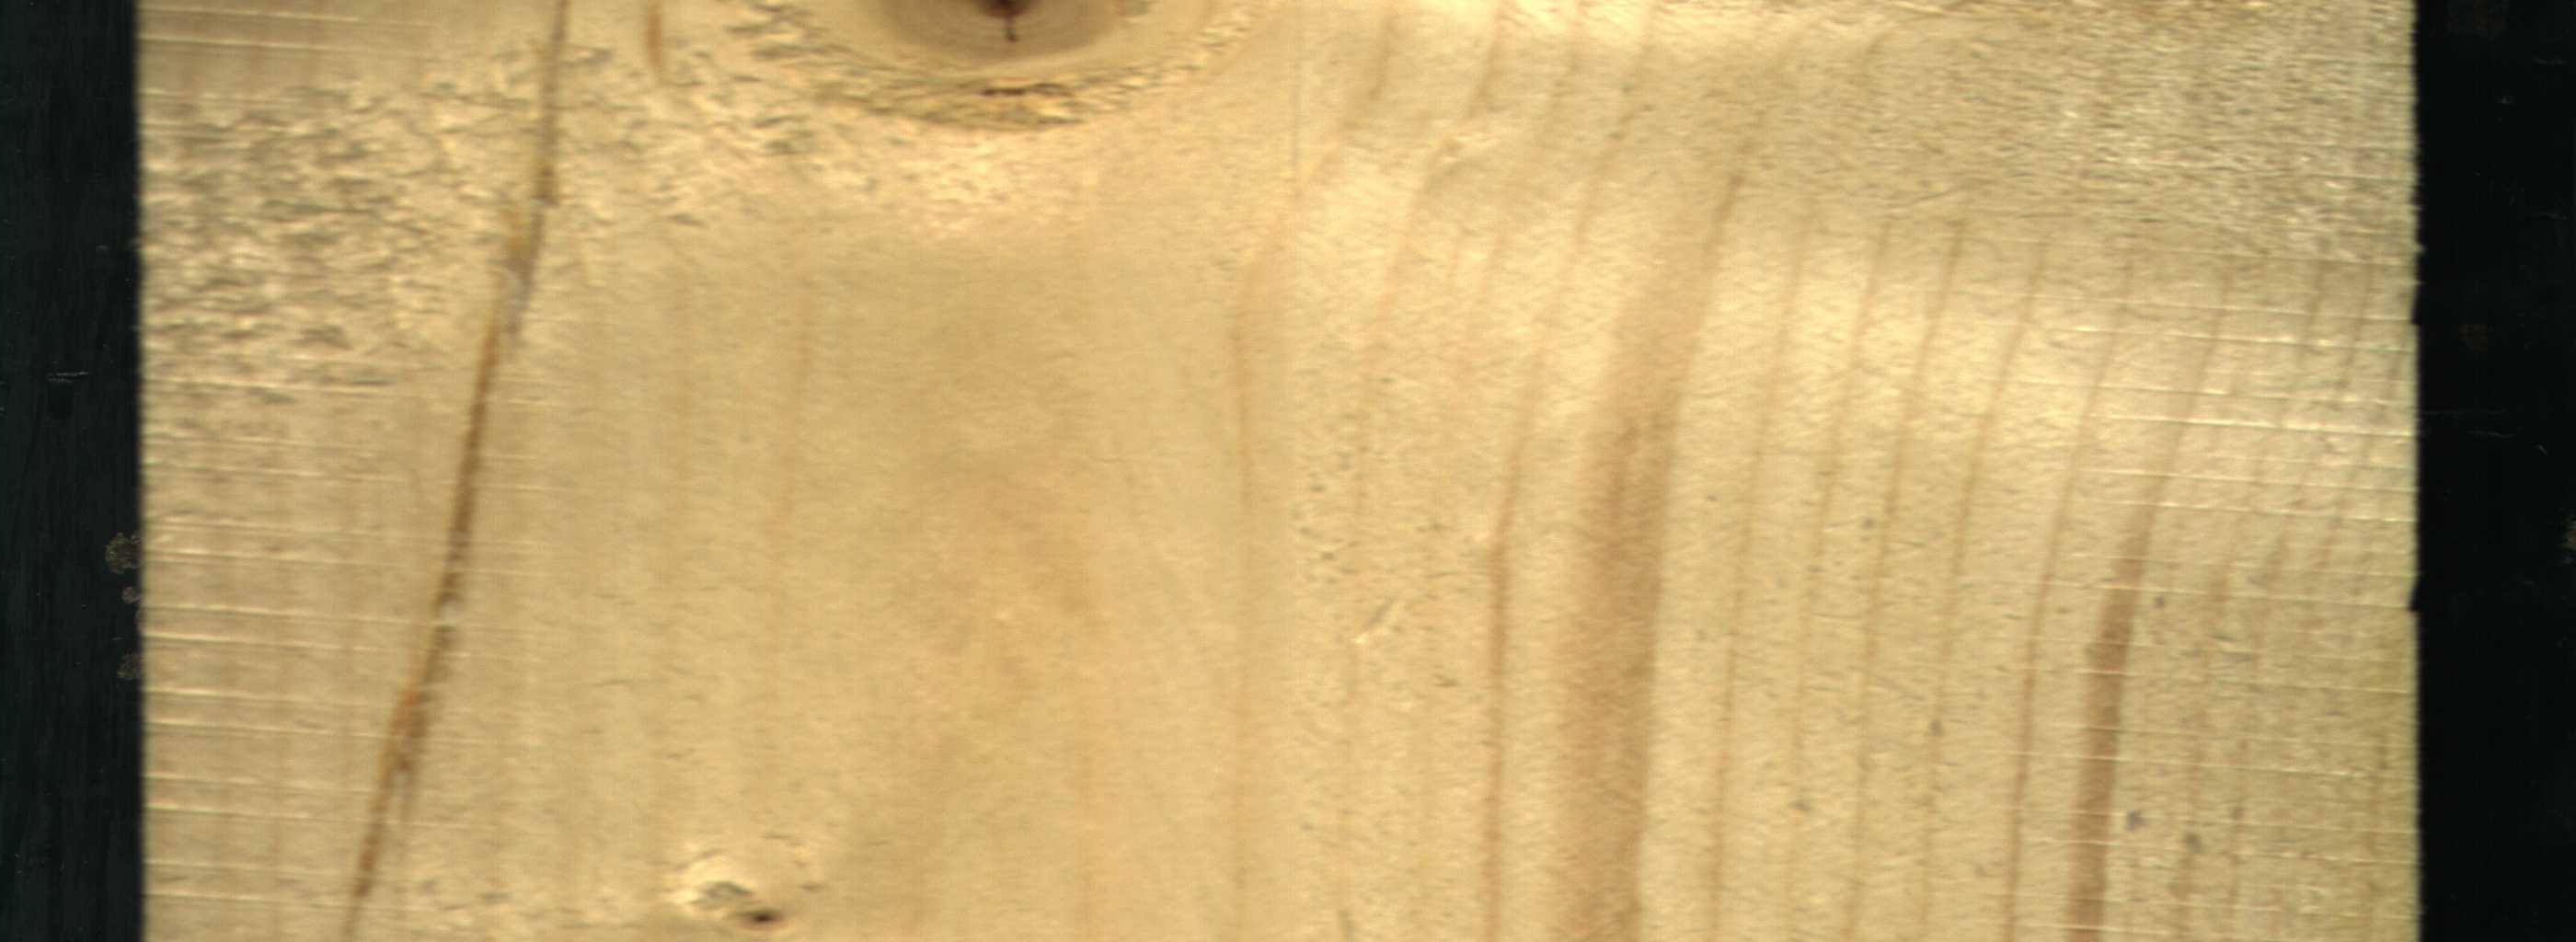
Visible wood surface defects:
resin
Live_Knot
Live_Knot